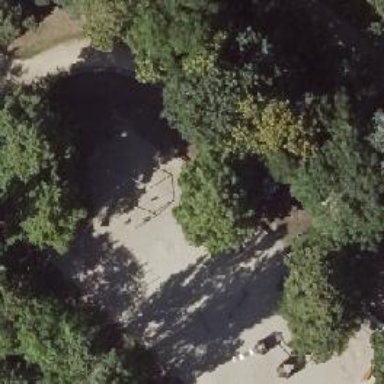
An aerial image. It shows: Playground featuring swings.